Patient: sex M, age 79
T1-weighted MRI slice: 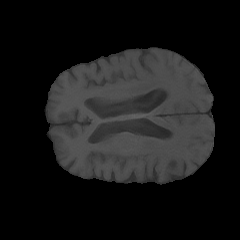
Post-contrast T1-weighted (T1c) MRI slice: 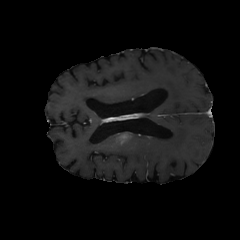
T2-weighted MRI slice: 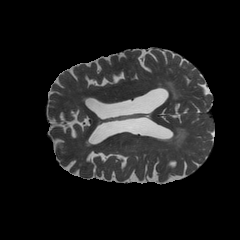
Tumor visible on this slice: yes
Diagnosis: Glioblastoma, IDH-wildtype
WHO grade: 4